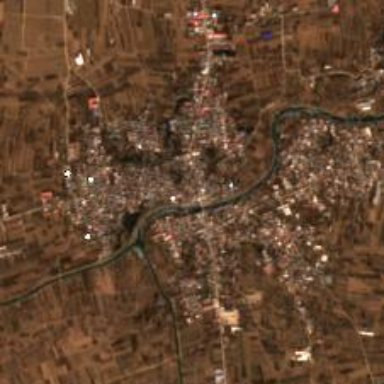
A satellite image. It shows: Township within town.